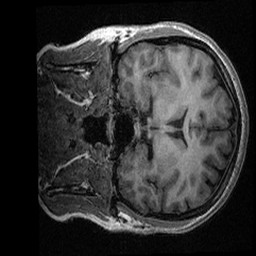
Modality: T1w
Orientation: coronal
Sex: female
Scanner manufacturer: ge
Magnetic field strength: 3 T
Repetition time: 0.0064 s
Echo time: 0.00281 s